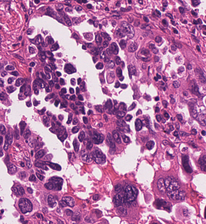
Tumor epithelial tissue: yes
Tumor-associated stroma tissue: yes
Normal tissue: no